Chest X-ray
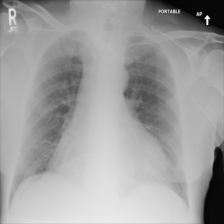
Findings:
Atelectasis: negative
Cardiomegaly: positive
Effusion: negative
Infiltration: positive
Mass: negative
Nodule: negative
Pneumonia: negative
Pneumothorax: negative
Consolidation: negative
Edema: negative
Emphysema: negative
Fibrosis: negative
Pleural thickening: negative
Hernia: negative